Field crop: maize
Growth stage: 2
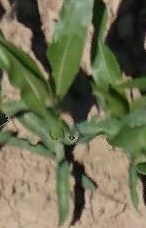
Species: maize